Question: I have the following HTML DIV:
'''
<div class="sliderCaptionHeader">Be Smart. Eat Smart.</div>
'''
The following CSS stylesheet call:
'''
<!-- default stylesheets -->
<link rel="stylesheet" type="text/css" href="theStyles/defaultStyle.css">
<link rel="stylesheet" type="text/css" href="theStyles/captionStyle.css">
<!-- mobile stylesheets
<link rel="stylesheet" type="text/css" href="theStyles/defaultStyle_mobile.css" media='only screen and (max-device-width: 480px) and (min-device-width : 320px)'>
<link rel="stylesheet" type="text/css" href="theStyles/captionStyle_mobile.css" media='only screen and (max-device-width: 480px) and (min-device-width : 320px)'>-->
<link rel="stylesheet" media="screen and (max-width: 480px)" href="theStyles/defaultStyle_mobile.css" />
<link rel="stylesheet" media="screen and (max-width: 480px)" href="theStyles/captionStyle_mobile.css" />
<!-- if ie version 9 or less -->
<!--[if lte IE 9]>
<link rel="stylesheet" type="text/css" href="theStyles/defaultStyle_ie.css">
<link rel="stylesheet" type="text/css" href="theStyles/captionStyle_ie.css">
<![endif]-->
'''
This is the style for 'captionStyle.css':
'''
.sliderCaptionHeader {
font-family: 'kronikaregular';
position: absolute;
width: 100%;
height: 50px;
bottom: 55px;
padding: 5px;
text-align: center;
line-height: 50px;
text-transform: uppercase;
font-size: 60px;
color: #BD2316;
text-shadow: -1px 0 #ccc, 0 1px #ccc, 1px 0 #ccc, 0 -1px #ccc;
}
'''
This is the style for 'captionStyle_mobile.css':
'''
.sliderCaptionHeader {
font-family: 'kronikaregular';
position: absolute;
width: 100%;
height: 50px;
bottom: 75px;
padding: 5px;
text-align: center;
line-height: 50px;
text-transform: uppercase;
font-size: 70px;
color: #BD2316;
/*text-shadow: -1px 0 #ccc, 0 1px #ccc, 1px 0 #ccc, 0 -1px #ccc;*/
}
'''
When I run it in a mobile browser emulator (<URL> and inspect the element, I am presented with the following:

As you can see the 'text-shadow' is being used from the default style and not being overridden by the mobile style.
Why is that happening and is there any way to fix it? Or do I have to create a complete new DIV and hide in the default style and display in mobile style?
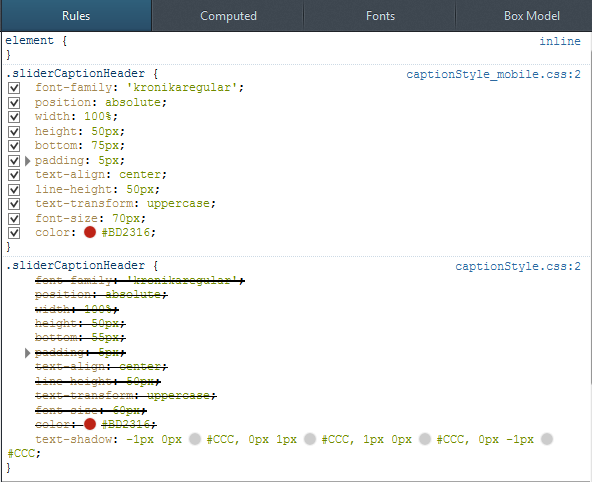
Answer: Using '/* */' doesn't actually set it to empty on the browser side, it just sees it as a commented line within the 'CSS' and uses what has been actually set elsewhere.
Change the commented out line to this
'''
text-shadow: none;
'''